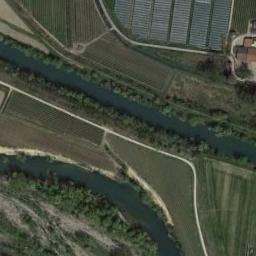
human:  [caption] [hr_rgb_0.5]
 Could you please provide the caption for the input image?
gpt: The river goes through farmland and trees .

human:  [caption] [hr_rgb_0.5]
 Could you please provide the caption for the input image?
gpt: The two deep blue rivers go through the farmland and a shed is next to the rivers .

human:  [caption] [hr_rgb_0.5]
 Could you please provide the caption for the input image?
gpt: The river is surrounded by trees .

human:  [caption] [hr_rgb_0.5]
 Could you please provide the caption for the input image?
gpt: A straight and curved turquoise river with green and tan mixed fields and green forests on the shore .

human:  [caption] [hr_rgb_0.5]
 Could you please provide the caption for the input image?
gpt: There are some buildings and green trees near the river .